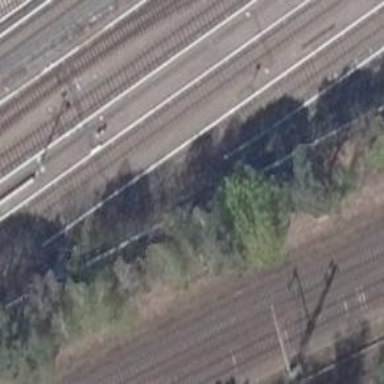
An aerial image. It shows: Railway switch.